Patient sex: M
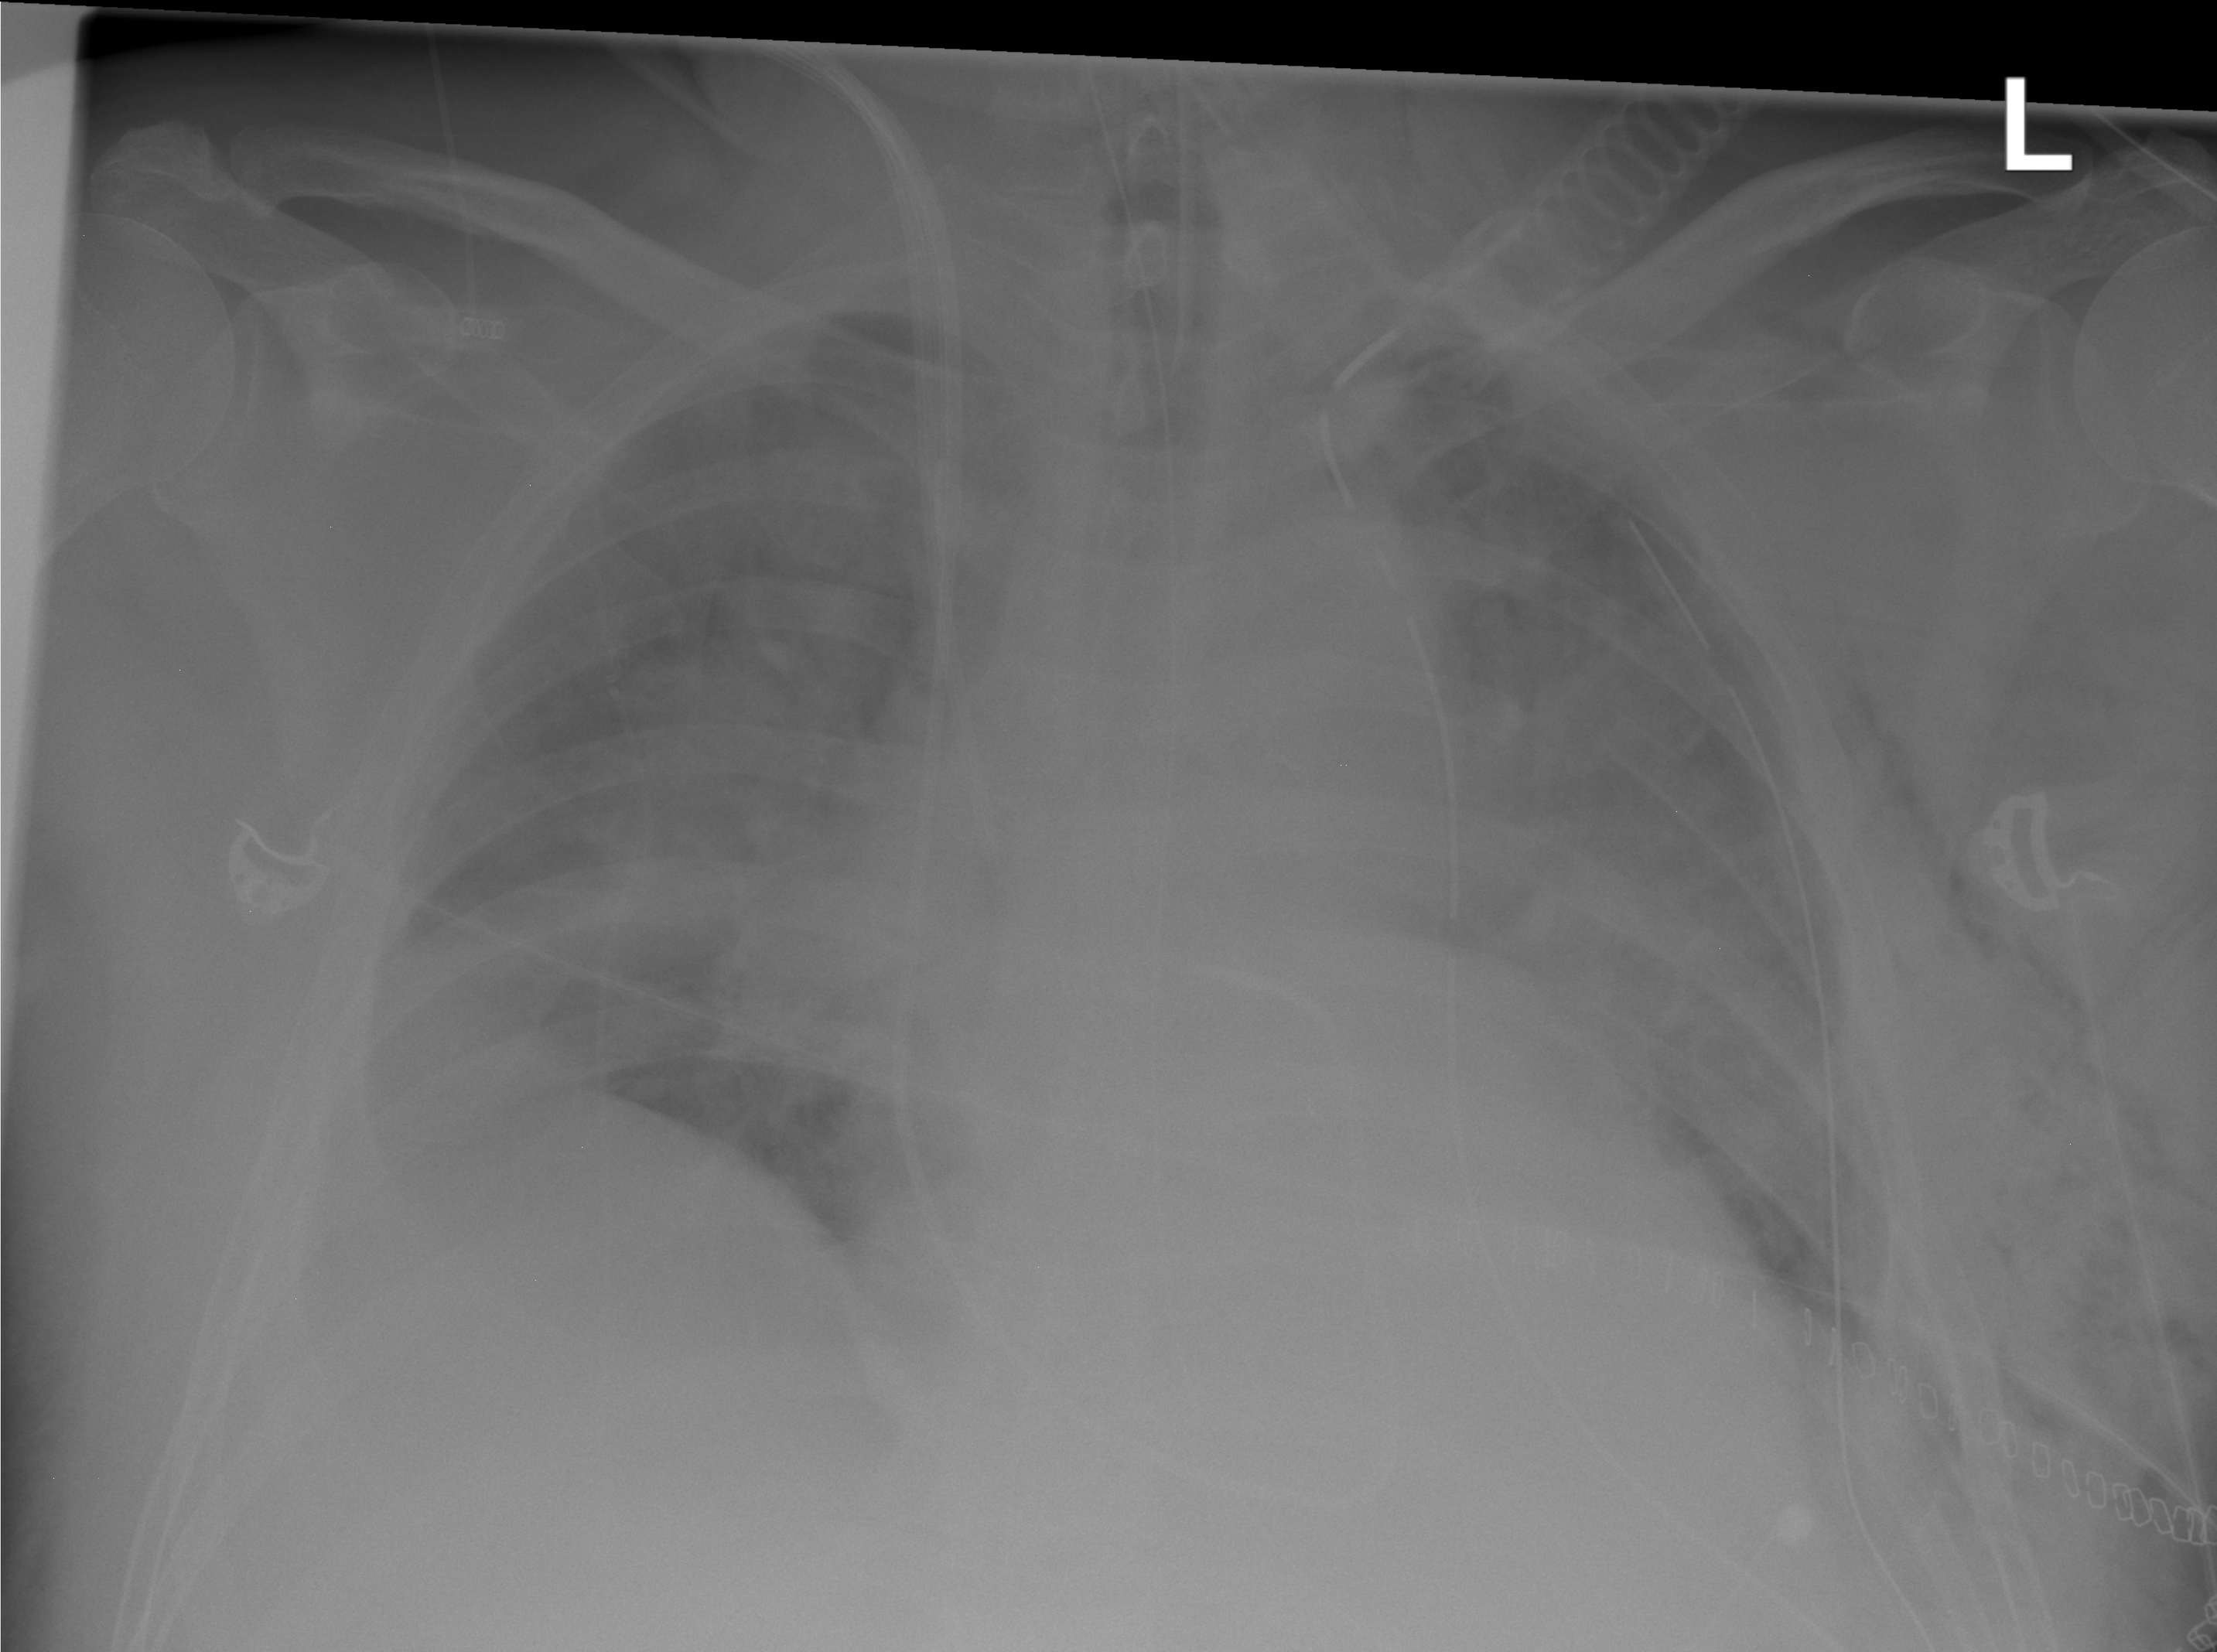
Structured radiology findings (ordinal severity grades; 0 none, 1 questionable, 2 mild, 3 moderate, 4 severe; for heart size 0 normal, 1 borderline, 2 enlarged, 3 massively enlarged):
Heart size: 2
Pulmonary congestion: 2
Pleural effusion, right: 2
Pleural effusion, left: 2
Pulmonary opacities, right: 2
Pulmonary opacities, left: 2
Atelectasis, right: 2
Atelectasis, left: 2